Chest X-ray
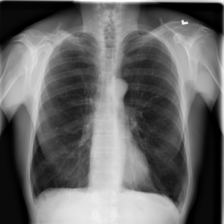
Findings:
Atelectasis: negative
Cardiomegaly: negative
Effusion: negative
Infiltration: positive
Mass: negative
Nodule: negative
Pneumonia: negative
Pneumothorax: negative
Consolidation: negative
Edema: negative
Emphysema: negative
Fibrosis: negative
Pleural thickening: negative
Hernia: negative